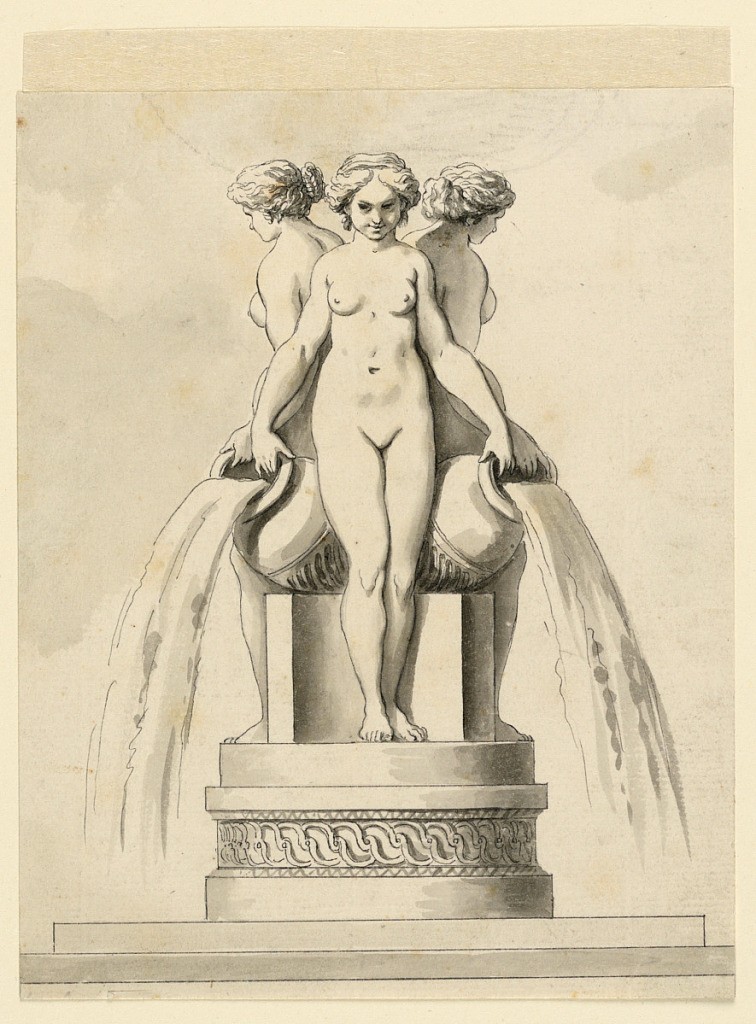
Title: Design for a Fountain
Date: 1780
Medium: Pen and ink, brush and grey washes on paper
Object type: Drawing
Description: Elevation of a fountain, composed of three nudes female figures grasping large vases from which water flows. One figure is seen en face, the others in lost profile. The group is on a low base rising above two steps.